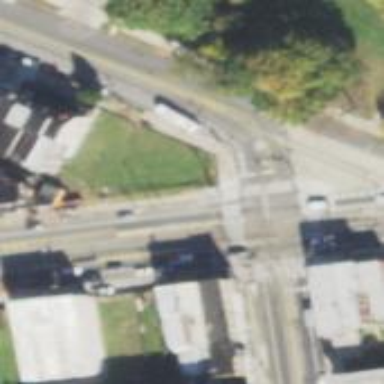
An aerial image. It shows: Crossing for the railway.